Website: apple
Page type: payment
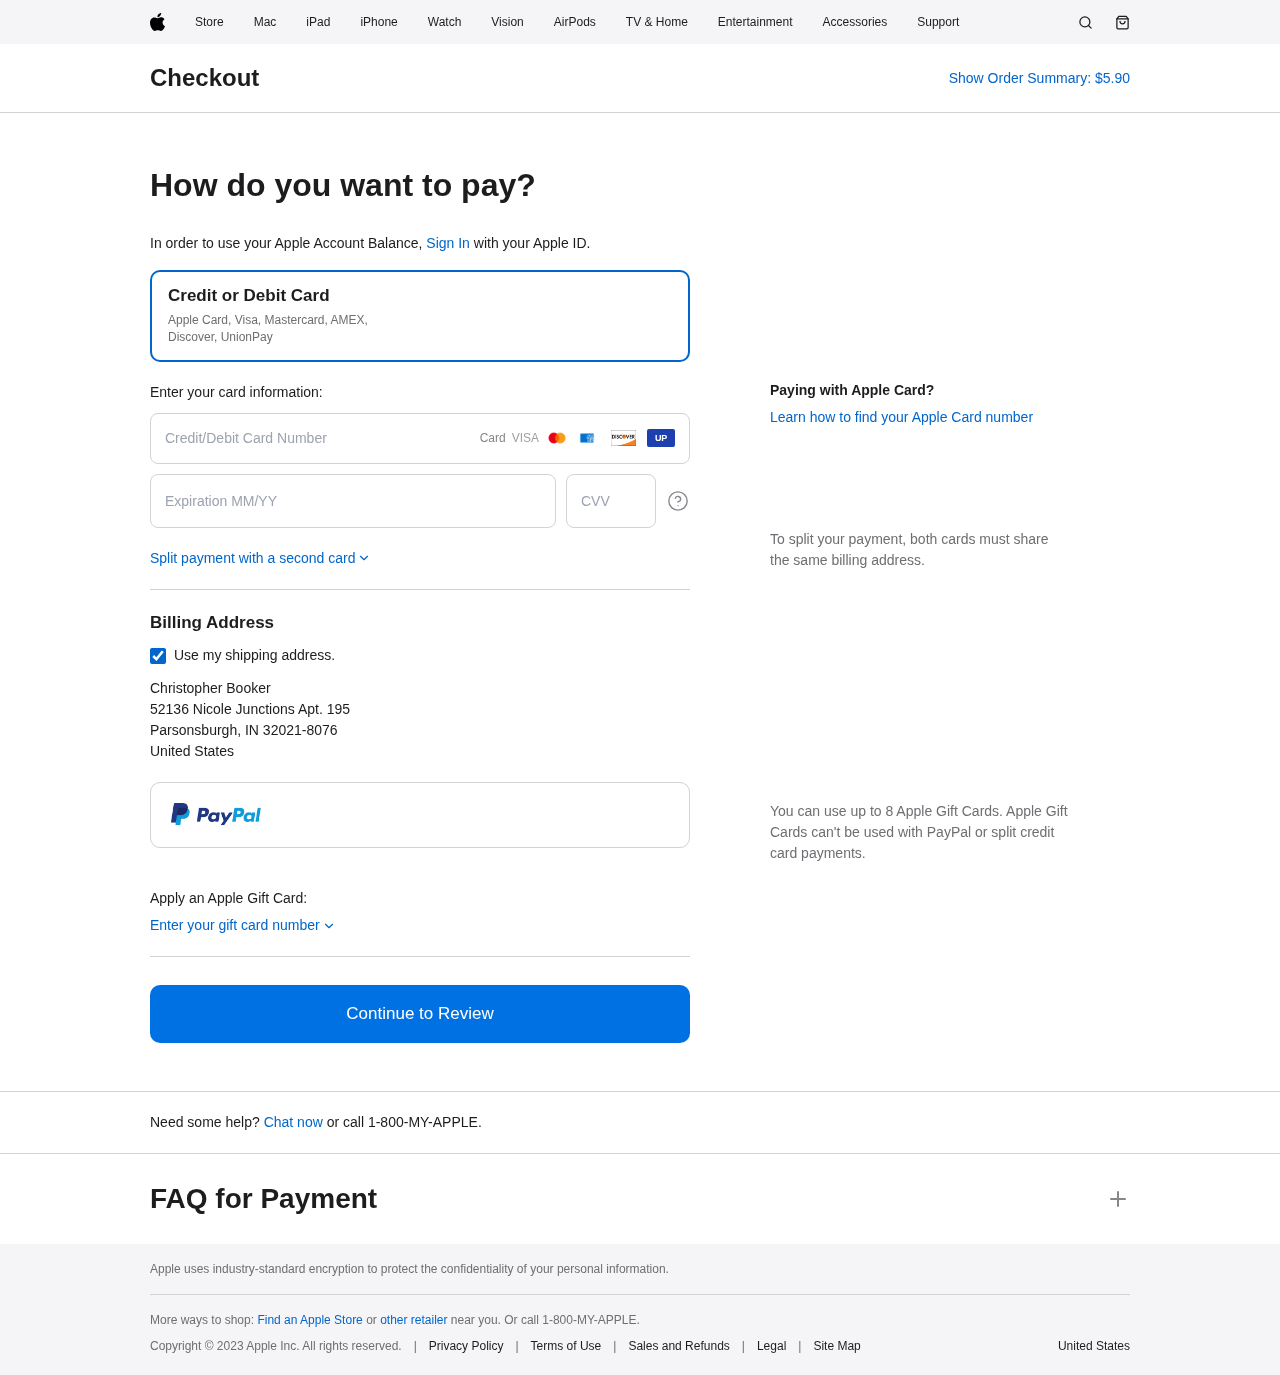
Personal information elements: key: PII_CARD_CVV
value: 673
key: PII_CARD_EXPIRY
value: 02/29
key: PII_CARD_NUMBER
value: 6011 0829 3892 4497
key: PII_COUNTRY
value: United States
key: PII_FULLNAME
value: Christopher Booker
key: PII_STREET
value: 52136 Nicole Junctions Apt. 195
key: PII_CITY_STATE_ZIP
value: Parsonsburgh, IN 32021-8076
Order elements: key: ORDER_TOTAL
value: $5.90